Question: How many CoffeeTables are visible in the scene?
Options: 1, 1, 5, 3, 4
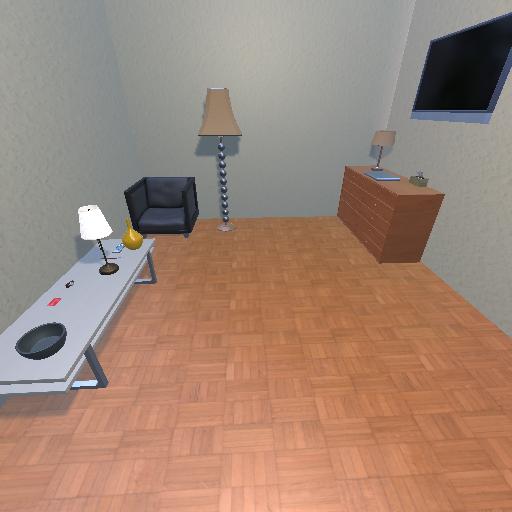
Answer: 1